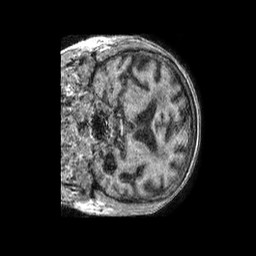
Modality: T1w
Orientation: coronal
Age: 86
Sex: female
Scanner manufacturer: philips
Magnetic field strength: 1.5 T
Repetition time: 0.008017 s
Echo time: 0.003743 s